Question: I've been trying to figure this out for a while, and it's driving me mad. As most people know, if you draw 10 rectangles next to each other, ranging from white to black in equal steps of HSV brightness, they will not be perceived equal to the eye. Here's an example of that:

And the code in Processing:
'''
void setup()
{
size(600, 150);
colorMode(HSB, 360, 100, 100);
background(0, 0, 100);
translate(50, 50);
noStroke();
for(int i = 0; i < 10; i++)
{
fill(0, 0, i * 10);
rect(i * 50, 0, 50, 50);
}
}
'''
As you can see, the contrast between some of the darker tiles is perceived much bigger than with some of the white tiles.
Many people have pointed this out. In his book The Art of Color, Josef Albers describes (based on the Weber-Fechner law) that you should instead increase the brightness in exponential steps. It was later proved that Albers did <URL>. There has been a lot of papers on this, but many of them are very hard for me to read, and most of them ties to physical aspects of the retina.
So my question is:
Given any color, how do I calculate the equal steps in brightness from HSV brightness 0 to 100?
Even better, how do I calculate the equal steps in brightness from any one color to any other color?
I'm generating files for print via code, and I need to do this in Processing. Any example in any language will do though.
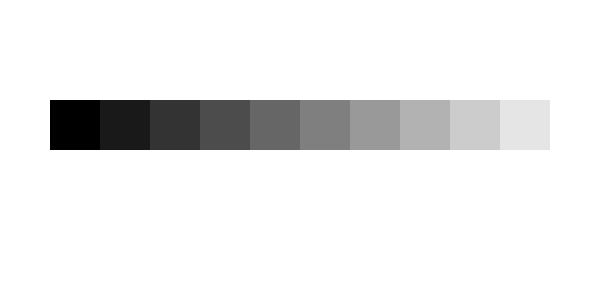
Answer: For other people looking to do this in Processing, here's the answer. The Toxiclibs TColor class ships with LAB -> RGB conversion, so it wasn't hard. As you can see in the screenshot, the difference is clear.
'''
import toxi.color.*;
import toxi.geom.*;
void setup()
{
size(600, 250);
colorMode(RGB, 1, 1, 1);
background(1);
noStroke();
translate(50, 50);
// RGB: 10 rects where perceived contrast is NOT equal in all squares
for(float i = 0; i < 10; i++)
{
fill(i / 10.0, i / 10.0, i / 10.0);
rect(i * 50, 0, 50, 50);
}
// LAB: 10 rects where perceived contrast IS equal in all squares
translate(0, 50);
for(int i = 0; i < 10; i++)
{
float[] rgb = TColor.labToRGB(i * 10, 0, 0);
TColor col = TColor.newRandom().setRGB(rgb);
fill(col.toARGB());
rect(i * 50, 0, 50, 50);
}
}
'''
And here's the output: